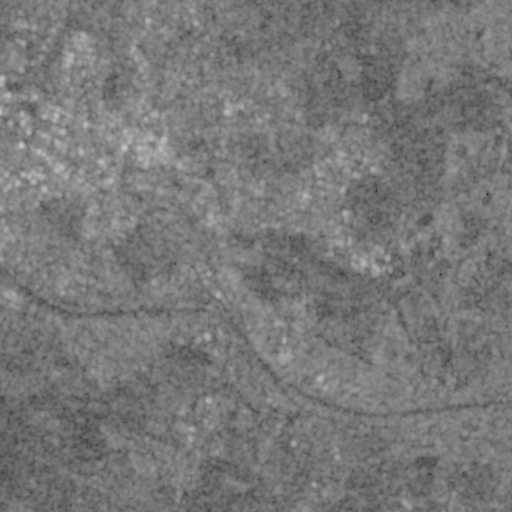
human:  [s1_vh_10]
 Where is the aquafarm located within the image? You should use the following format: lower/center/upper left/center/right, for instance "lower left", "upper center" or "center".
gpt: The aquafarm is located in the lower center of the image.
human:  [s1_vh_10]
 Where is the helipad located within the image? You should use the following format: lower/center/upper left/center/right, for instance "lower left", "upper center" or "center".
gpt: The helipad is located in the upper center of the image.
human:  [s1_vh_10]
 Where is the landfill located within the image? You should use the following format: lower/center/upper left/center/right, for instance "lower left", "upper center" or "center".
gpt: The landfill is located in the upper right of the image.
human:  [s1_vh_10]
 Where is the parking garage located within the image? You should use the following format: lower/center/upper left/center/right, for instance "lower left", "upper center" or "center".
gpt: The parking garage is located in the center left of the image.
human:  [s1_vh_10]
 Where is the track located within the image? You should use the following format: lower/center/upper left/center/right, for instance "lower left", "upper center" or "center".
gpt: The track is located in the upper left of the image.
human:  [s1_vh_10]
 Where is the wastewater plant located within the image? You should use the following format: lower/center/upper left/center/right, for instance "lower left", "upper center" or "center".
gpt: The wastewater plant is located in the lower right of the image.
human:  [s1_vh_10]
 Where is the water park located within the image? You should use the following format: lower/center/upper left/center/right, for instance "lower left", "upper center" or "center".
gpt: The water park is located in the center right of the image.
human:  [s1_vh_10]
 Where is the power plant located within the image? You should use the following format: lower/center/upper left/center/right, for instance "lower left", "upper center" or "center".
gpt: There is no power plant in the image.

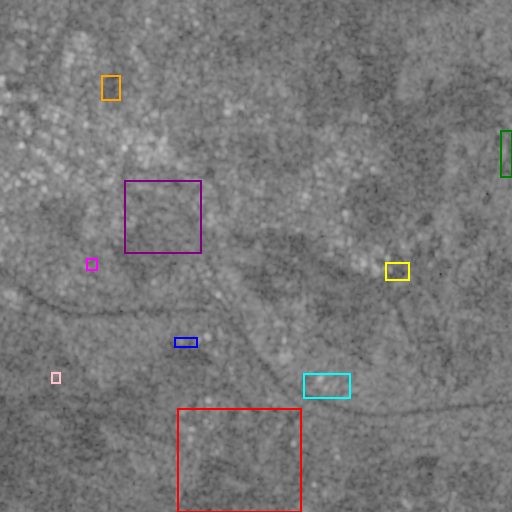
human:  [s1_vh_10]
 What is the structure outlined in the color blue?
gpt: The structure outlined in blue is an aquafarm.
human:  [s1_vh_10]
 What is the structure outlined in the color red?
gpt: The structure outlined in red is a crop field.
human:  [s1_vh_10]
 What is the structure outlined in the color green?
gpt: The structure outlined in green is a landfill.
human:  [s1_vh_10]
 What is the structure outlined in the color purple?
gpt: The structure outlined in purple is a park.
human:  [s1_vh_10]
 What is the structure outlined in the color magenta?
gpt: The structure outlined in magenta is a parking garage.
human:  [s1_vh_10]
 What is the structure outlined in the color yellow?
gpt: The structure outlined in yellow is a parking lot.
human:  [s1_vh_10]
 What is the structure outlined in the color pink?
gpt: The structure outlined in pink is a power substation.
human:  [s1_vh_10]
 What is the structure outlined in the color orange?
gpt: The structure outlined in orange is a track.
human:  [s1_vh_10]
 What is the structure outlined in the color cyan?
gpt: The structure outlined in cyan is a wastewater plant.